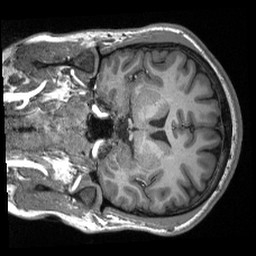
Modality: T1w
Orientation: coronal
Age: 20
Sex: male
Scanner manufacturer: siemens
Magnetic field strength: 3 T
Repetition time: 2.3 s
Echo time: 0.00308 s